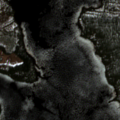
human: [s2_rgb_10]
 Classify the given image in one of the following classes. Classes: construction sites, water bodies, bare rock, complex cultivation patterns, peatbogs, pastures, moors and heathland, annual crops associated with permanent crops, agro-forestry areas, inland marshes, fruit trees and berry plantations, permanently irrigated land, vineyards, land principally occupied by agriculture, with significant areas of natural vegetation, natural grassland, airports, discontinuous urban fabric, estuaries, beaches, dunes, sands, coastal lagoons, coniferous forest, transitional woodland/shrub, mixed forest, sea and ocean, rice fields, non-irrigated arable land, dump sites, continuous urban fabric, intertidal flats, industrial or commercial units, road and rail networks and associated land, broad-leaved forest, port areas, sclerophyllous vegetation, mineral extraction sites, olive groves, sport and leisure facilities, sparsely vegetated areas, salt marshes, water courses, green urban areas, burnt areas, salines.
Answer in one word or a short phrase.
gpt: coniferous forest, mixed forest, transitional woodland/shrub, water bodies